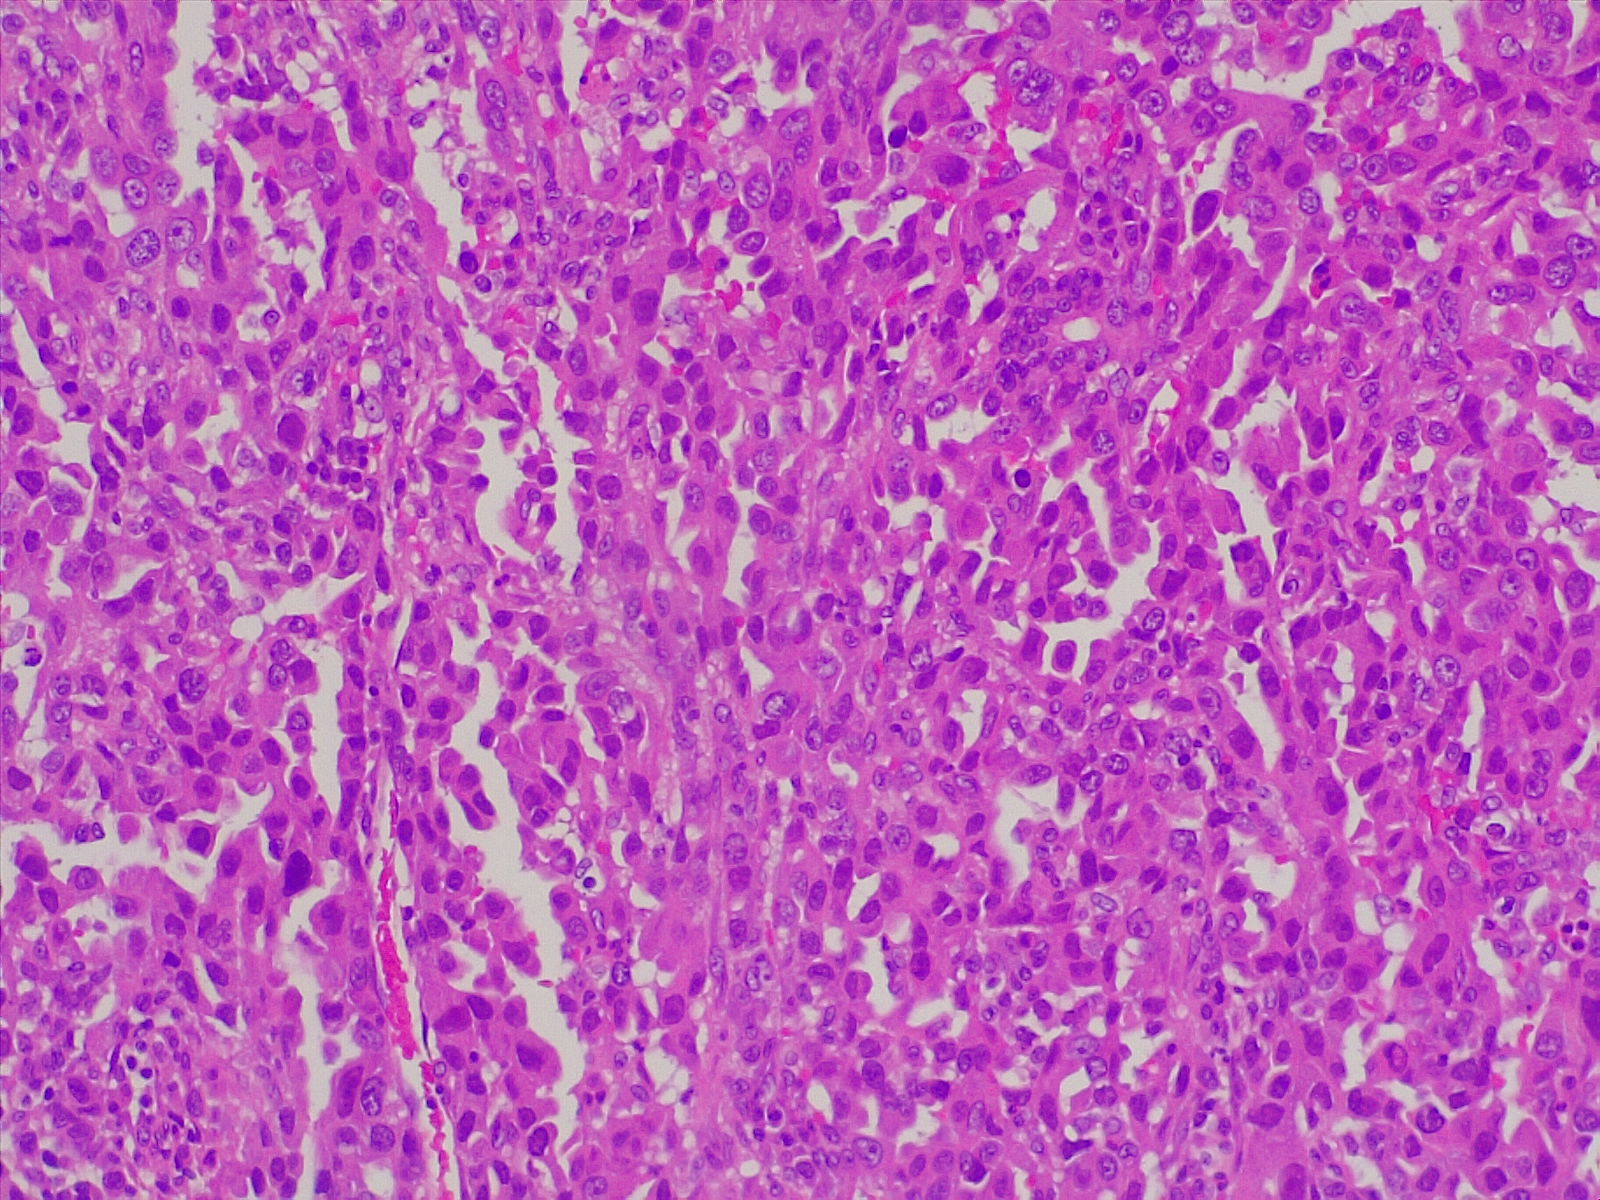
Label: lung adenocarcinoma, poorly differentiated